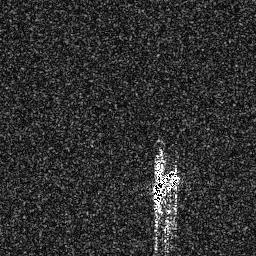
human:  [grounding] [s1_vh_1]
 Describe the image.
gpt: In the satellite image, there is  <ref>1 medium ship </ref> <box>[[57, 65, 71, 80, 0]]</box> located at bottom.